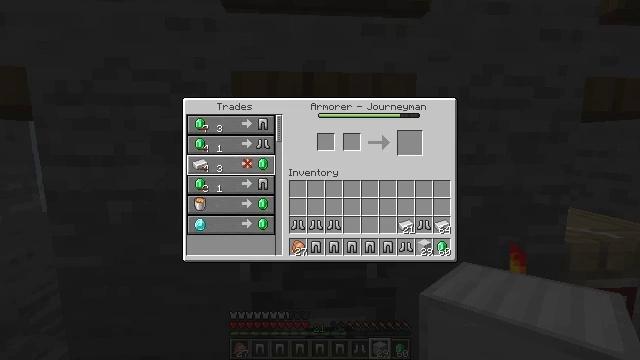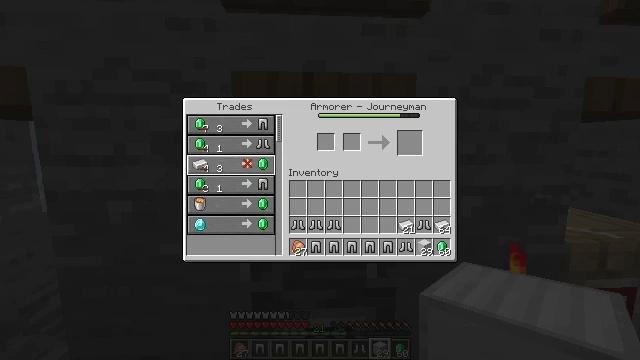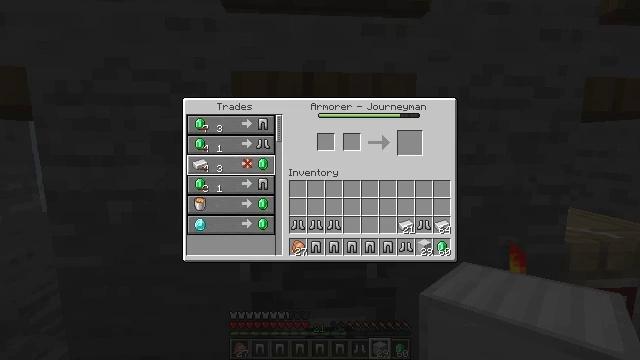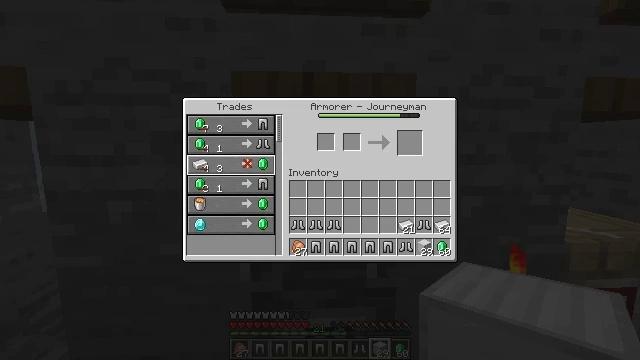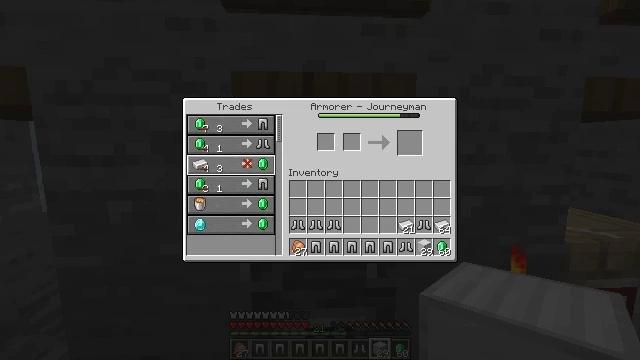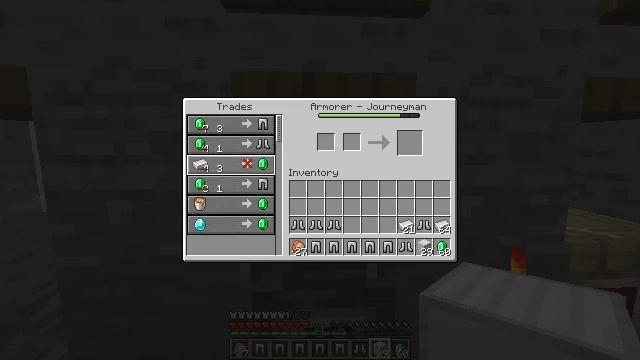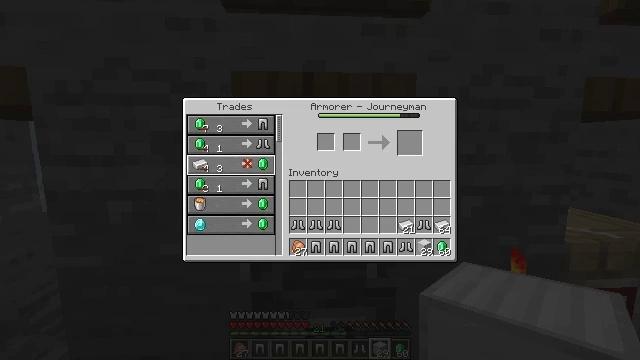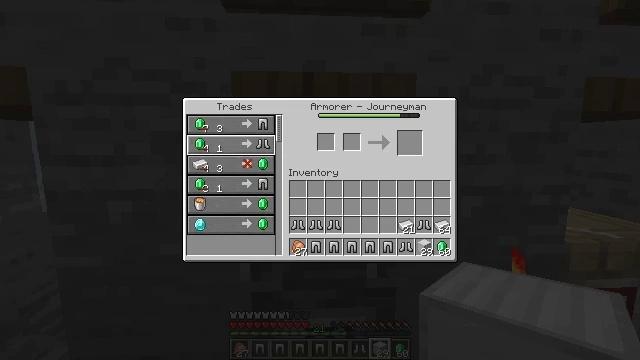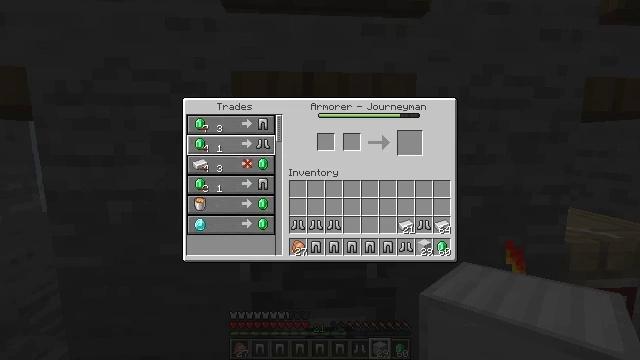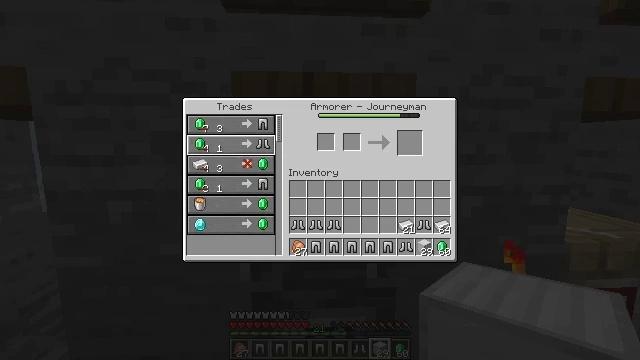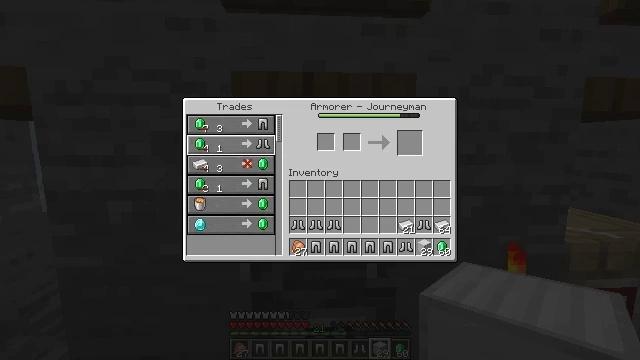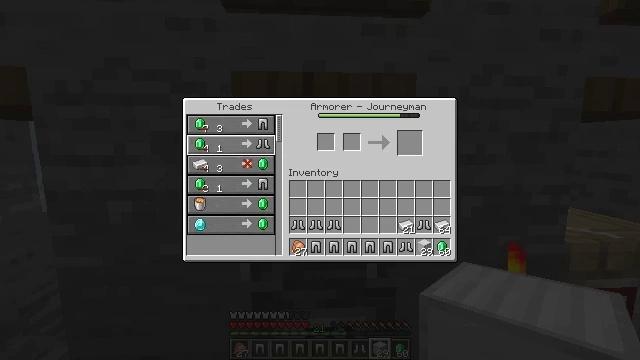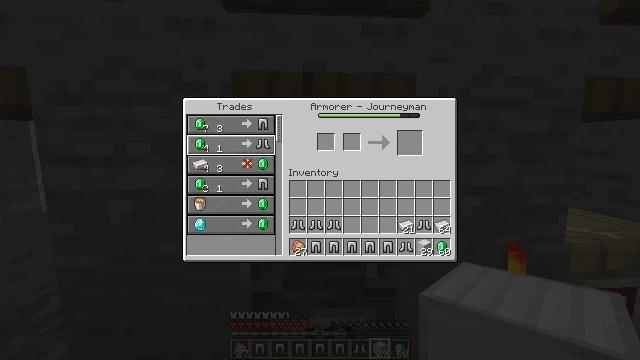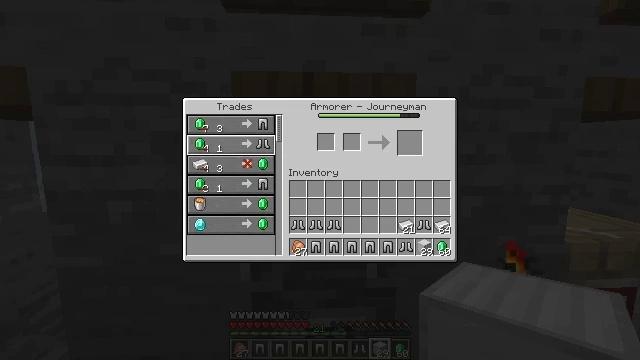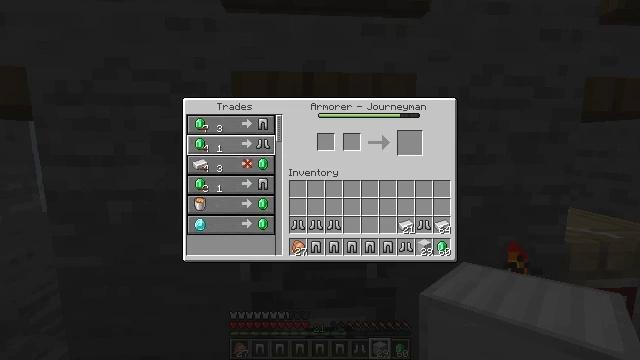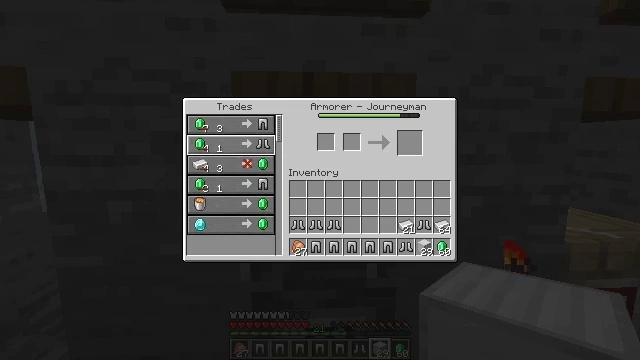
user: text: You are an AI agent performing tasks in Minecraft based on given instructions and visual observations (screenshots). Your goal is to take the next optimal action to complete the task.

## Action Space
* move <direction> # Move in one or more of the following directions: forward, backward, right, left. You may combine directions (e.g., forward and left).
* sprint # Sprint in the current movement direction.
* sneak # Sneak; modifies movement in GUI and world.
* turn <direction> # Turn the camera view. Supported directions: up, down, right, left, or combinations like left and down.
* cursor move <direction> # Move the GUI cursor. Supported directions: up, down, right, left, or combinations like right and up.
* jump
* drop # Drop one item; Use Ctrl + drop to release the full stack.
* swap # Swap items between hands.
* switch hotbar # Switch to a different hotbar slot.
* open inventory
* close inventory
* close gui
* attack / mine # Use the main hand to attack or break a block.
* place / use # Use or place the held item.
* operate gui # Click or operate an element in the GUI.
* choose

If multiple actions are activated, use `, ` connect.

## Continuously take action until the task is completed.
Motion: motion action
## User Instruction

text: Craft a pair of chainmail leggings in the crafting table.
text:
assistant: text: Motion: no_op
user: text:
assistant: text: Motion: no_op
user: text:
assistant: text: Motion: no_op
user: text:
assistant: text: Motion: no_op
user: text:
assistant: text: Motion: no_op
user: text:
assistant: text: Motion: turn up
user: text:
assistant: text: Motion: no_op
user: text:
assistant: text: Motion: no_op
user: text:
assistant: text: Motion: no_op
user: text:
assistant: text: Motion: no_op
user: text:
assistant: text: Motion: no_op
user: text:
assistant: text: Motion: no_op
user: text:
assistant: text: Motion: no_op
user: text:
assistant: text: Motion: no_op
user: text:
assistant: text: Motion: no_op
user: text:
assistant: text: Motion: no_op
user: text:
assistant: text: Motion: no_op
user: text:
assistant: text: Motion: no_op
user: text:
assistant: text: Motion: no_op
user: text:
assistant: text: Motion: no_op
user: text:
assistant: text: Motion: no_op
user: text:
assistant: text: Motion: no_op
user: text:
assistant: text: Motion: no_op
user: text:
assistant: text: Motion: no_op
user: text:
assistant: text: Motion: no_op
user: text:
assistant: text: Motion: no_op
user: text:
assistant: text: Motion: no_op
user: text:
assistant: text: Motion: no_op
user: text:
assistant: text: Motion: no_op
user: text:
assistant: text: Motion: no_op